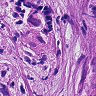
Metastatic tissue present: yes